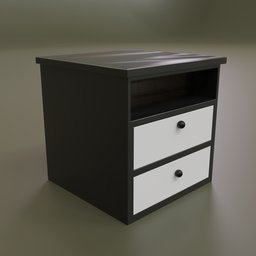
Label: furniture